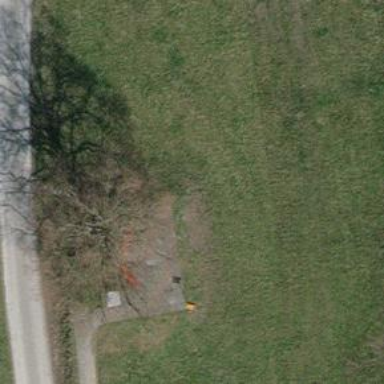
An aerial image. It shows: Bench for seating.